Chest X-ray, AP view. Patient: 66 years old, sex M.
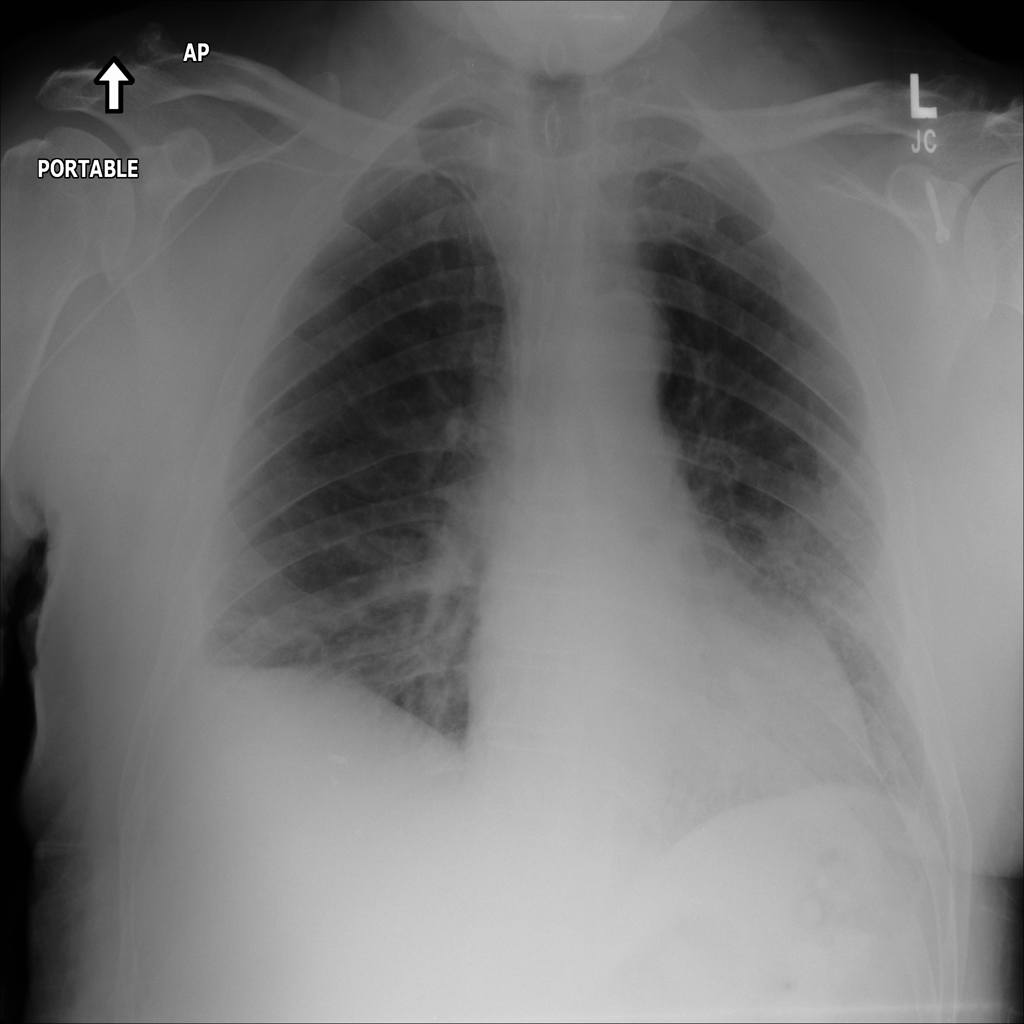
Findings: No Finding